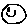
Label: smiley face